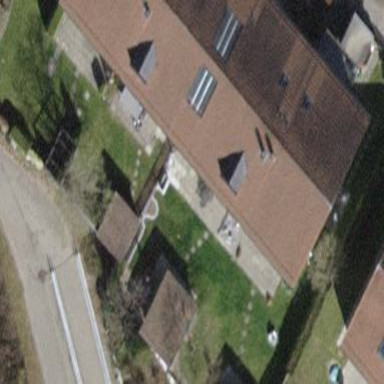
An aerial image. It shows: Terrace building with tile roof.